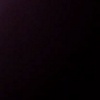
Label: space